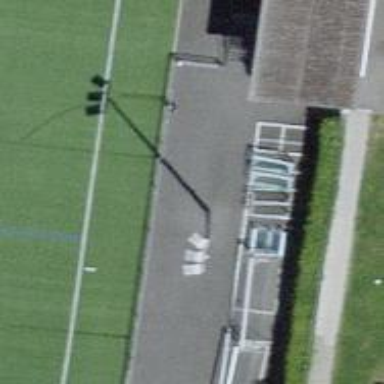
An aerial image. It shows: Support pole.